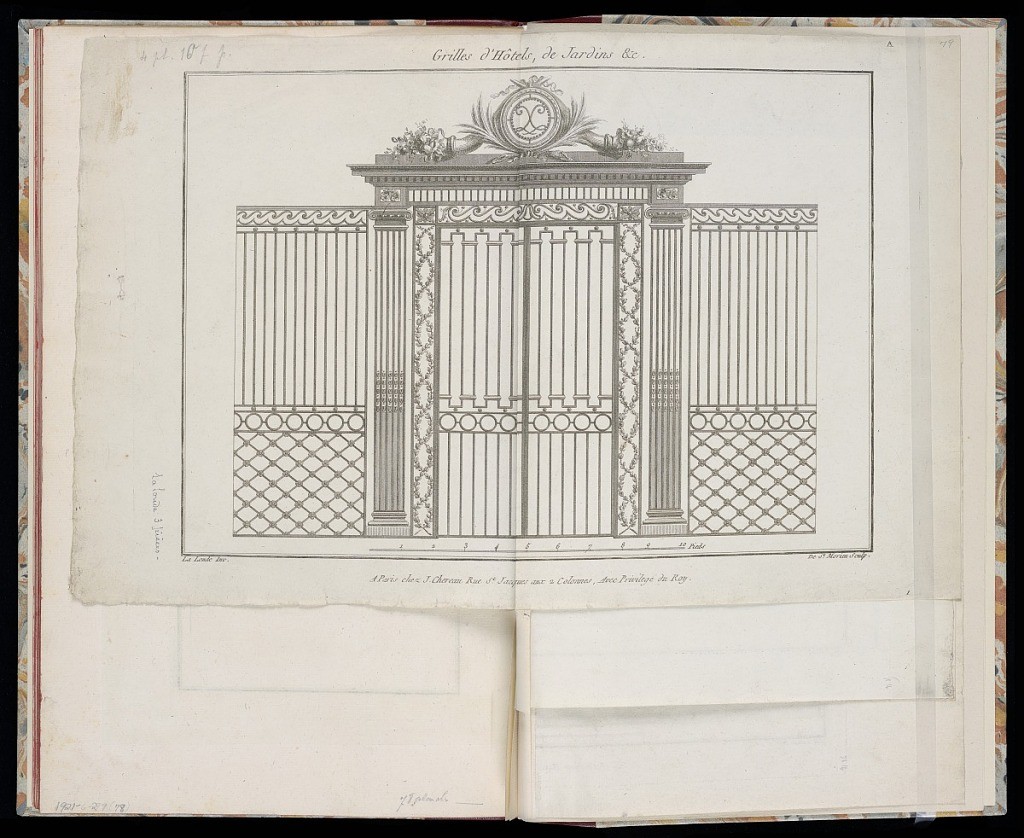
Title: Title Page
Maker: Richard de Lalonde, French, active 1780–96
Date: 1789
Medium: Etching on off-white laid paper
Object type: Print
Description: Design for an iron gate with a monogram rondel at top surrounded by sprays of leaves and floral cornucopia. The plate is signed and numbered.